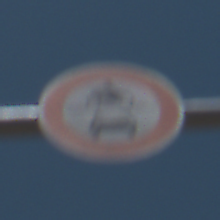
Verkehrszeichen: VerbotKraftfahrzeuge
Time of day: Midday
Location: Outdoor (Nature)
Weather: Clear
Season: NotSpecified
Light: Natural